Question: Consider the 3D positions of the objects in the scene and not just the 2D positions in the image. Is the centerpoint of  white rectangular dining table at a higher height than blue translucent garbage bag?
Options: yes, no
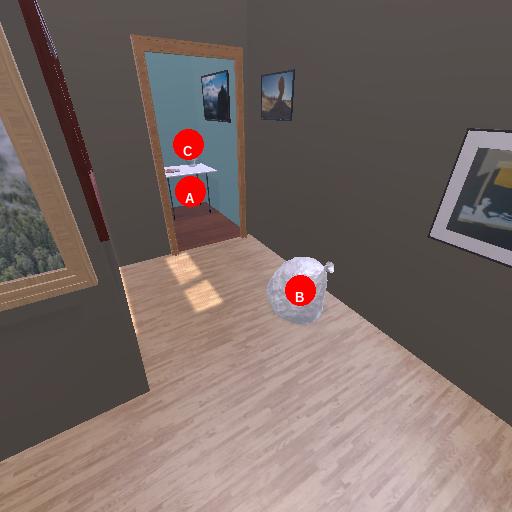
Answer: yes